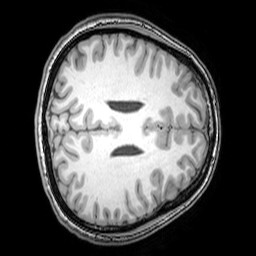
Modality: T1w
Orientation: axial
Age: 25
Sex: male
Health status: healthy
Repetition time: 0.081 s
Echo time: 0.037 s